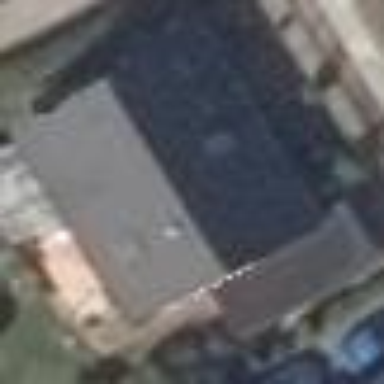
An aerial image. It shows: Detached building with gabled roof.